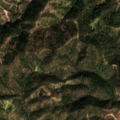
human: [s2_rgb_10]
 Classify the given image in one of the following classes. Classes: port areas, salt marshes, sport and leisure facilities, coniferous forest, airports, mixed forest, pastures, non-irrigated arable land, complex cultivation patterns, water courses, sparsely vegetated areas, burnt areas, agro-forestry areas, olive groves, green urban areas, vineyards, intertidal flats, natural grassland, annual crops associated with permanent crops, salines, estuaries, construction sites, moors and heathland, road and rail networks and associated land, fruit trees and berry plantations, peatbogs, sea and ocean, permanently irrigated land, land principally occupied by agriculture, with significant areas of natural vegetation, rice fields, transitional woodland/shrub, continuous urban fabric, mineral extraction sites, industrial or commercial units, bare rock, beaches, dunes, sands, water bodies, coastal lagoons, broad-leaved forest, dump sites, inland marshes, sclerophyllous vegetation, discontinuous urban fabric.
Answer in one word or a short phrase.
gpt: broad-leaved forest, mixed forest